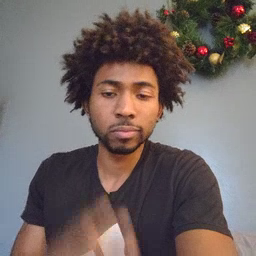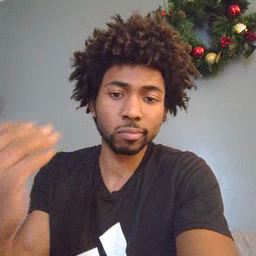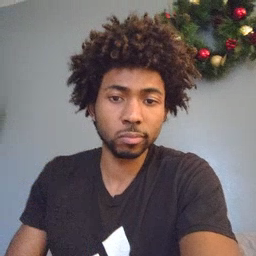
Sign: go